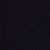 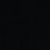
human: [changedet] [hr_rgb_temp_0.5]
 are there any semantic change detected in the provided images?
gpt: Everything remains the same.